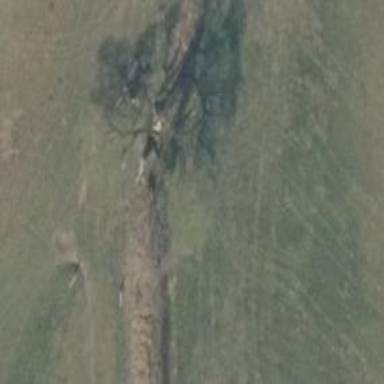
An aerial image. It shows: Landmark tree with broadleaved deciduous leaves.